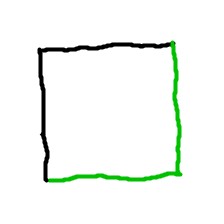
Shape: square